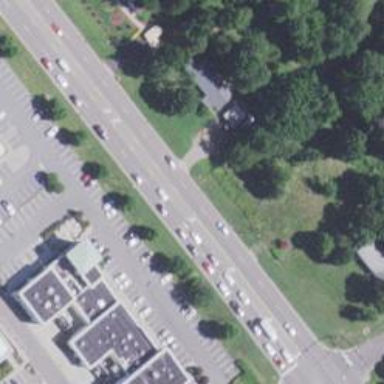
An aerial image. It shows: Asphalt trunk highway.